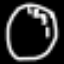
Label: clock